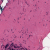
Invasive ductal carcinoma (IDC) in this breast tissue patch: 0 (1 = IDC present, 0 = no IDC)